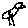
Label: bird